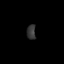
Tissue: skin
Cell type: Epithelial cells
Senescence score: 0.2794
Nuclear area (px): 131
Mean DAPI intensity: 52.611